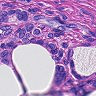
Metastatic tissue present: yes